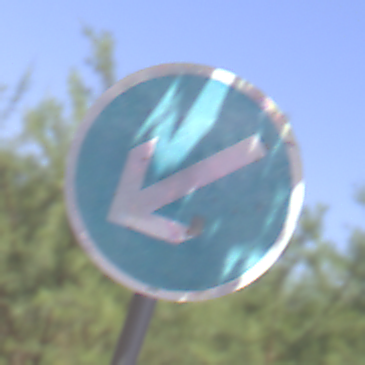
Verkehrszeichen: VorgeschriebeneVorbeifahrtLinks
Umgebung: Outdoor, RoadRail
Tageszeit: Midday
Wetter: Clear
Licht: Natural
Jahreszeit: NotSpecified
Kontrast: HighContrast